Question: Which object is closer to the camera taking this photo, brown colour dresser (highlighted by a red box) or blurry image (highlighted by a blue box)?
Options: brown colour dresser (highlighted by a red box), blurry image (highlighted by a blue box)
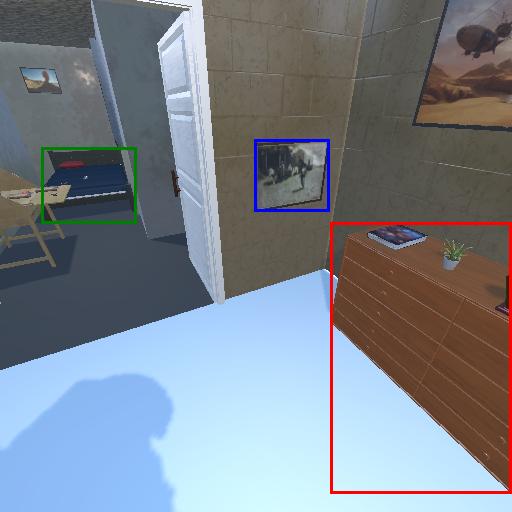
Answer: brown colour dresser (highlighted by a red box)